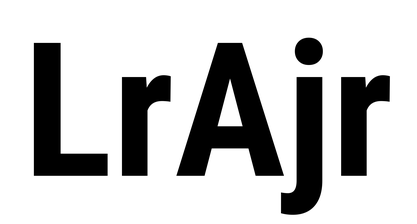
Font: Roboto_Condensed_Bold